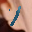
Label: 1